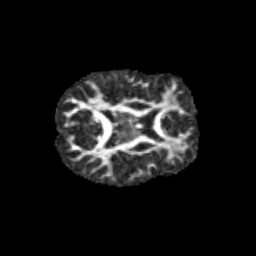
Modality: FA
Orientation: axial
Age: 12
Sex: female
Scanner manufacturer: siemens
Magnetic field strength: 3 T
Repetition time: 3.8 s
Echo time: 0.07 s